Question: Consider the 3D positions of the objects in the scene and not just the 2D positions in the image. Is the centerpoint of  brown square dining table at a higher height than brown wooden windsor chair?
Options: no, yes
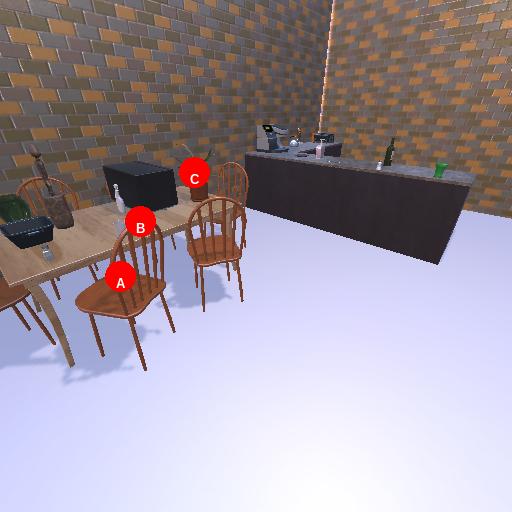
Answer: no